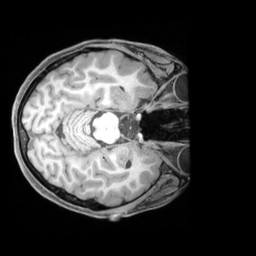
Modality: T1w
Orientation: axial
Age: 22
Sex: female
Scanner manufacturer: siemens
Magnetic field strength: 3 T
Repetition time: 1.97 s
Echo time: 0.00206 s